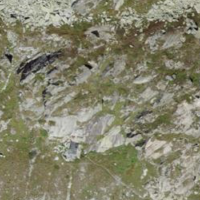
EUNIS habitat code: 31
Species observed at this site:
Oenanthe oenanthe